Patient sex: M
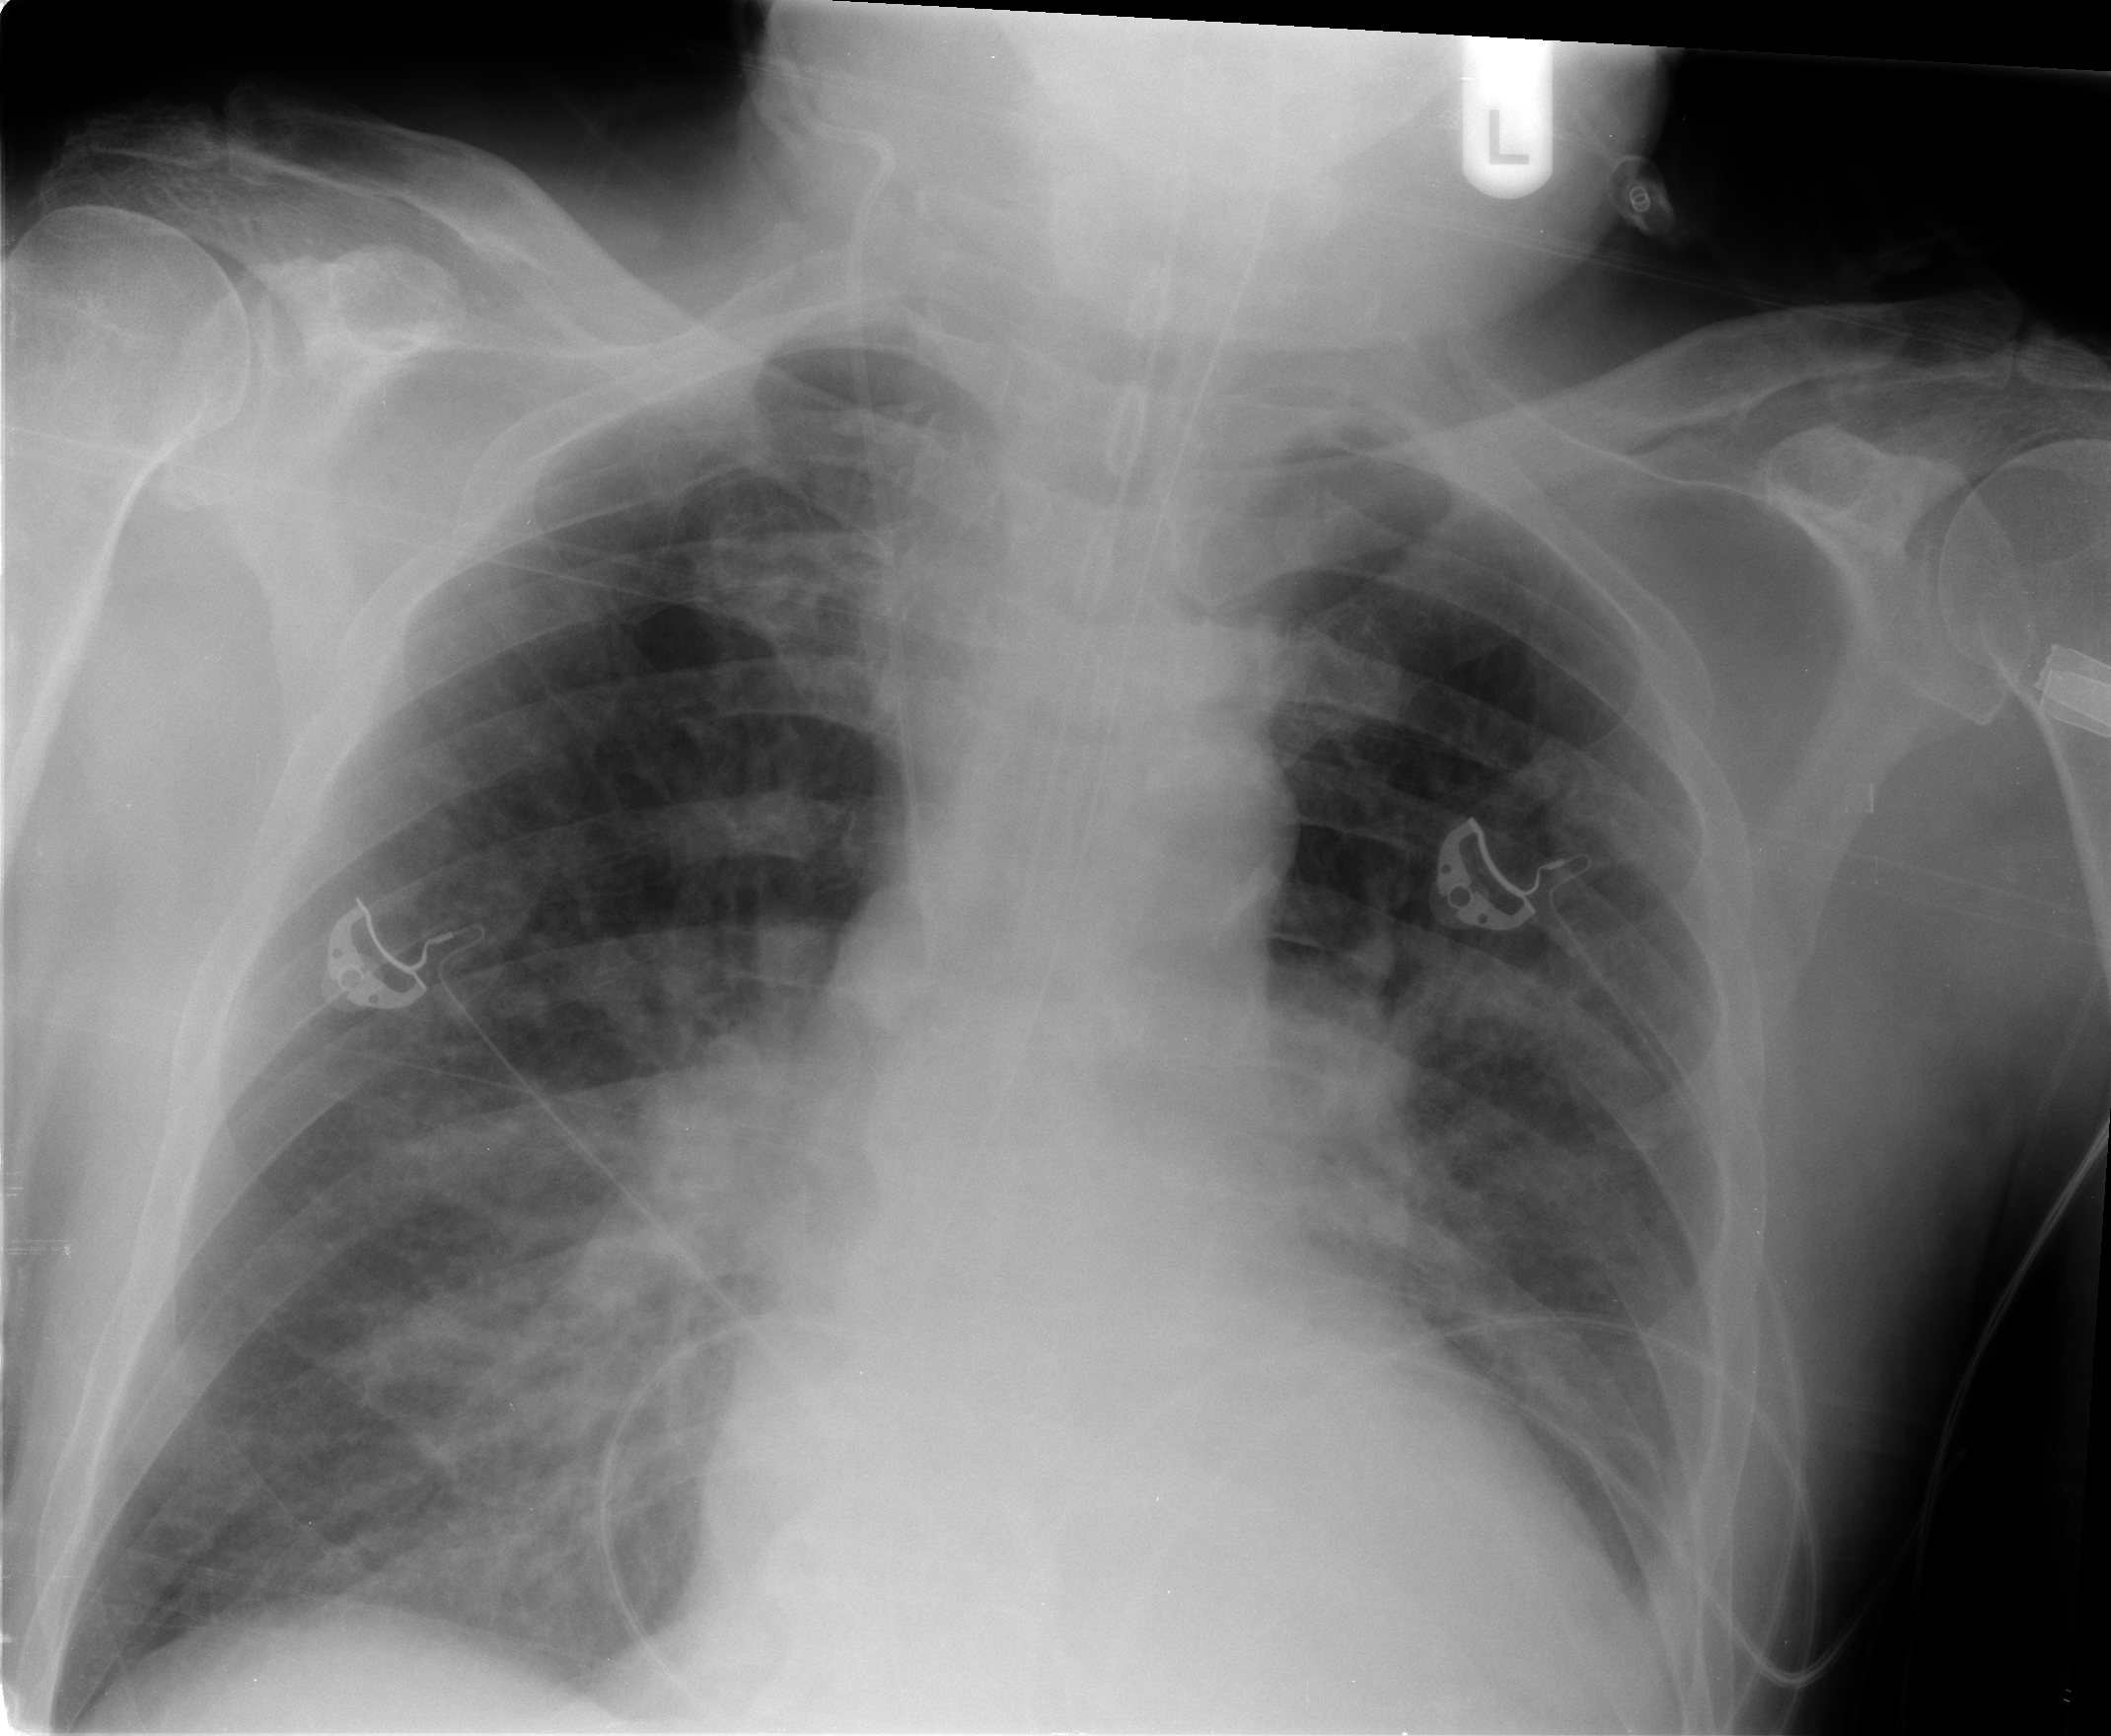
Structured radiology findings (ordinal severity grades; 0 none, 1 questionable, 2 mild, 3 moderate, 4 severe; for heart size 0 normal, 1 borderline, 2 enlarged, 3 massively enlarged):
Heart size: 2
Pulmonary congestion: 1
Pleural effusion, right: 0
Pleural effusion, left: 2
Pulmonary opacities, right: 2
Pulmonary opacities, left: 2
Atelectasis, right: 2
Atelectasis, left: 2